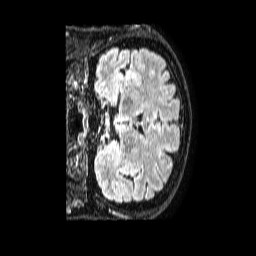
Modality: FLAIR
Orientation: coronal
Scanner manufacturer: philips
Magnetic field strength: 1.5 T
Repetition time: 4.8 s
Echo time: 0.3 s